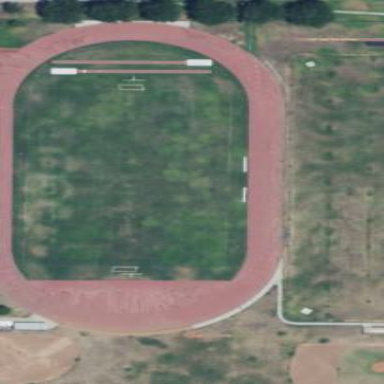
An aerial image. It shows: Grass pitch designated for American football.